Question: I'm starting out with QT5.3, or rather QT in general.
Now I basically want to program C/C++ console applications and add a front-end.
I created a QT Quick Application and have trouble getting my back-end code to interact with the front-end.
What I have so far:
Main.qml :
'''
import QtQuick 2.2
import QtQuick.Window 2.1
import QtQuick.Controls 1.2
Window {
visible: true
width: 360
height: 360
MouseArea {
anchors.fill: parent
onClicked: {
// Qt.quit();
}
}
Text {
text: w1.getRoll
anchors.centerIn: parent
}
Button {
onClicked: w1.roll
}
}
'''
Main.cpp :
'''
#include <QGuiApplication>
#include <QQmlApplicationEngine>
#include "wuerfel.h"
int main(int argc, char *argv[])
{
QGuiApplication app(argc, argv);
Wuerfel w1;
QQmlApplicationEngine engine;
engine.load(QUrl(QStringLiteral("qrc:///main.qml")));
engine.setContextForObject(&w1,engine.rootContext());
return app.exec();
}
'''
Wuerfel.h :
'''
#ifndef WUERFEL_H
#define WUERFEL_H
#include <QObject>
#include <time.h>
#include <cstdlib>
class Wuerfel : public QObject
{
Q_OBJECT
Q_PROPERTY(QString w1 READ getRoll WRITE roll NOTIFY rolled)
public:
explicit Wuerfel(QObject *parent = 0);
void roll(){
srand((unsigned) time(NULL));
head = rand() % 6 + 1;
emit rolled();
}
int getRoll(){
return head;
}
signals:
void rolled();
public slots:
private:
int head;
};
#endif // WUERFEL_H
'''
Debug Error

I have no clue what I have to do. The Documentation and web search results with similar issues confuse me even more. They mention 'QQView' or 'QComponent' etc. but whenever I try one of their solutions, something is missing. Like the method mentioned is not part of the object, so it's not found etc.
Has anyone a clue how to get this working? I want to use this approach to visualize future console applications from a C++ tutorial. And developing front-ends in QT in general.
Thanks in Advance. =)
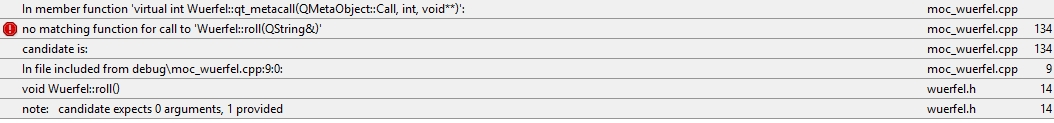
Answer: You can use 'QQmlContext::setContextProperty' to set a value for your name property on the root context :
'''
engine.rootContext()->setContextProperty("w1", &w1);
'''